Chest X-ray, PA view. Patient: 56 years old, sex F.
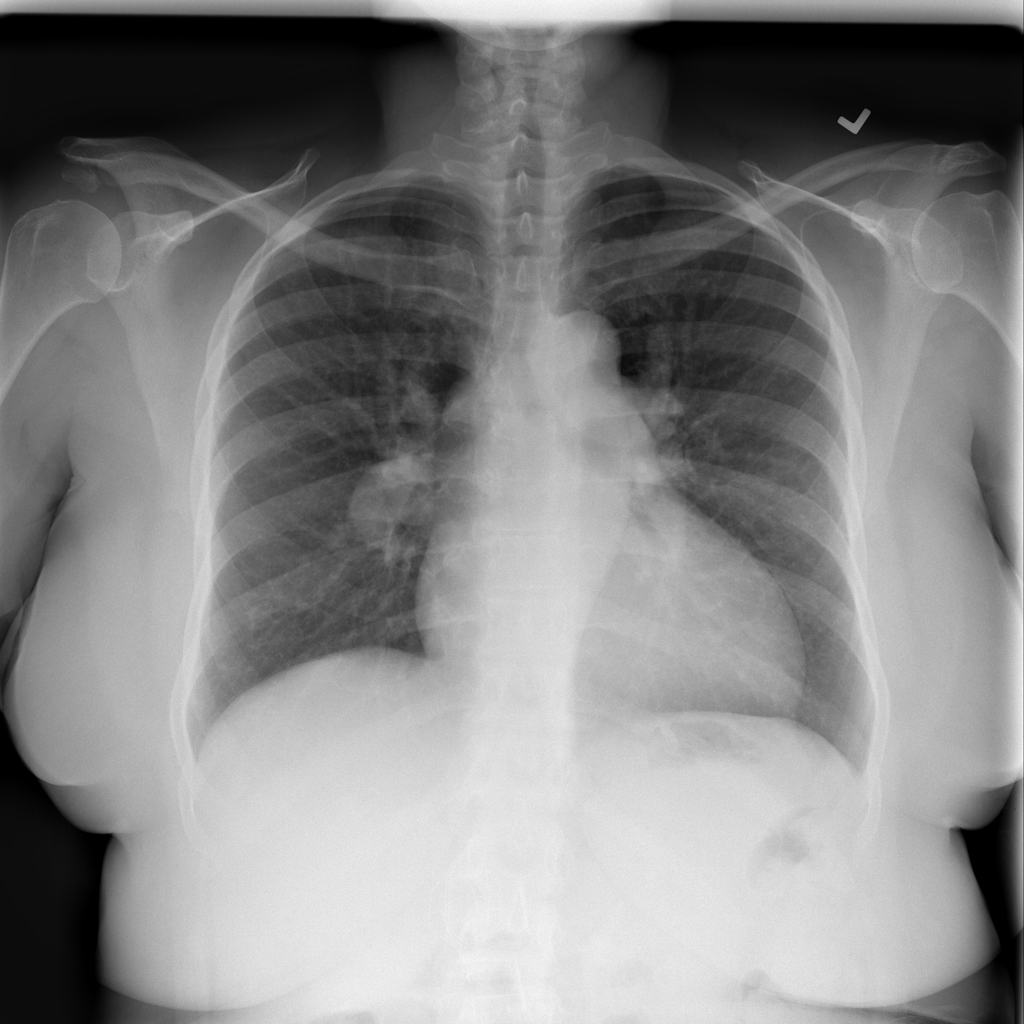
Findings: Cardiomegaly